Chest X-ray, PA view. Patient: 39 years old, sex M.
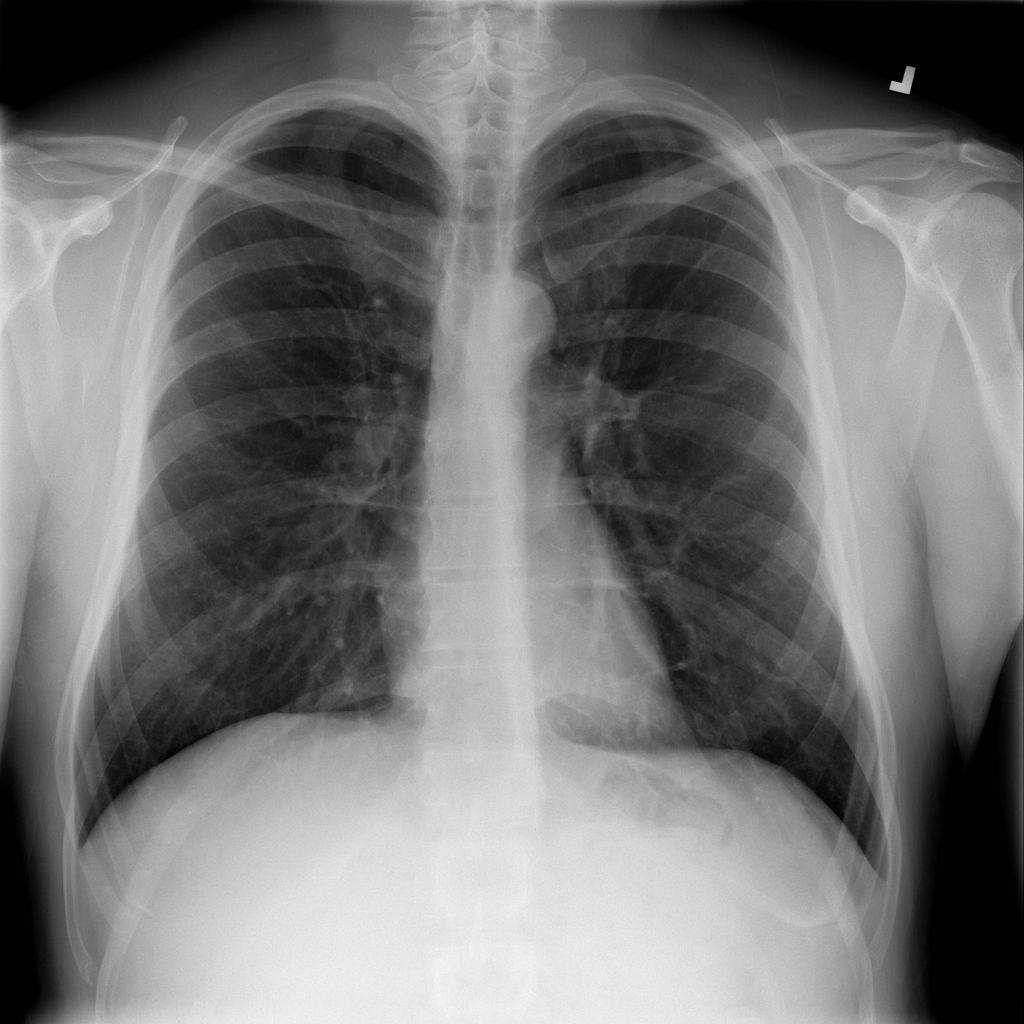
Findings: No Finding